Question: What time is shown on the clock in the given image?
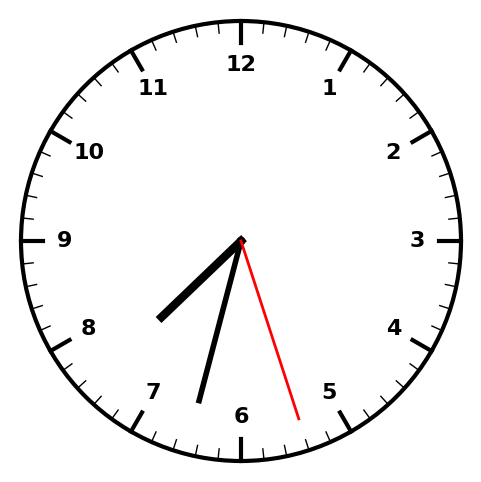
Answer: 07:32:27